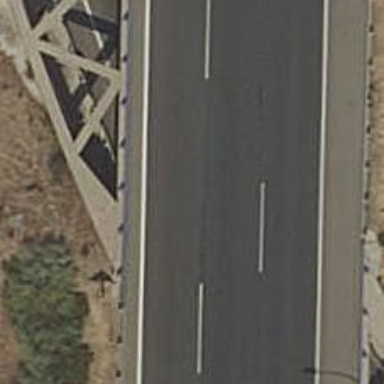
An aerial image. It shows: Motorway link.